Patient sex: M
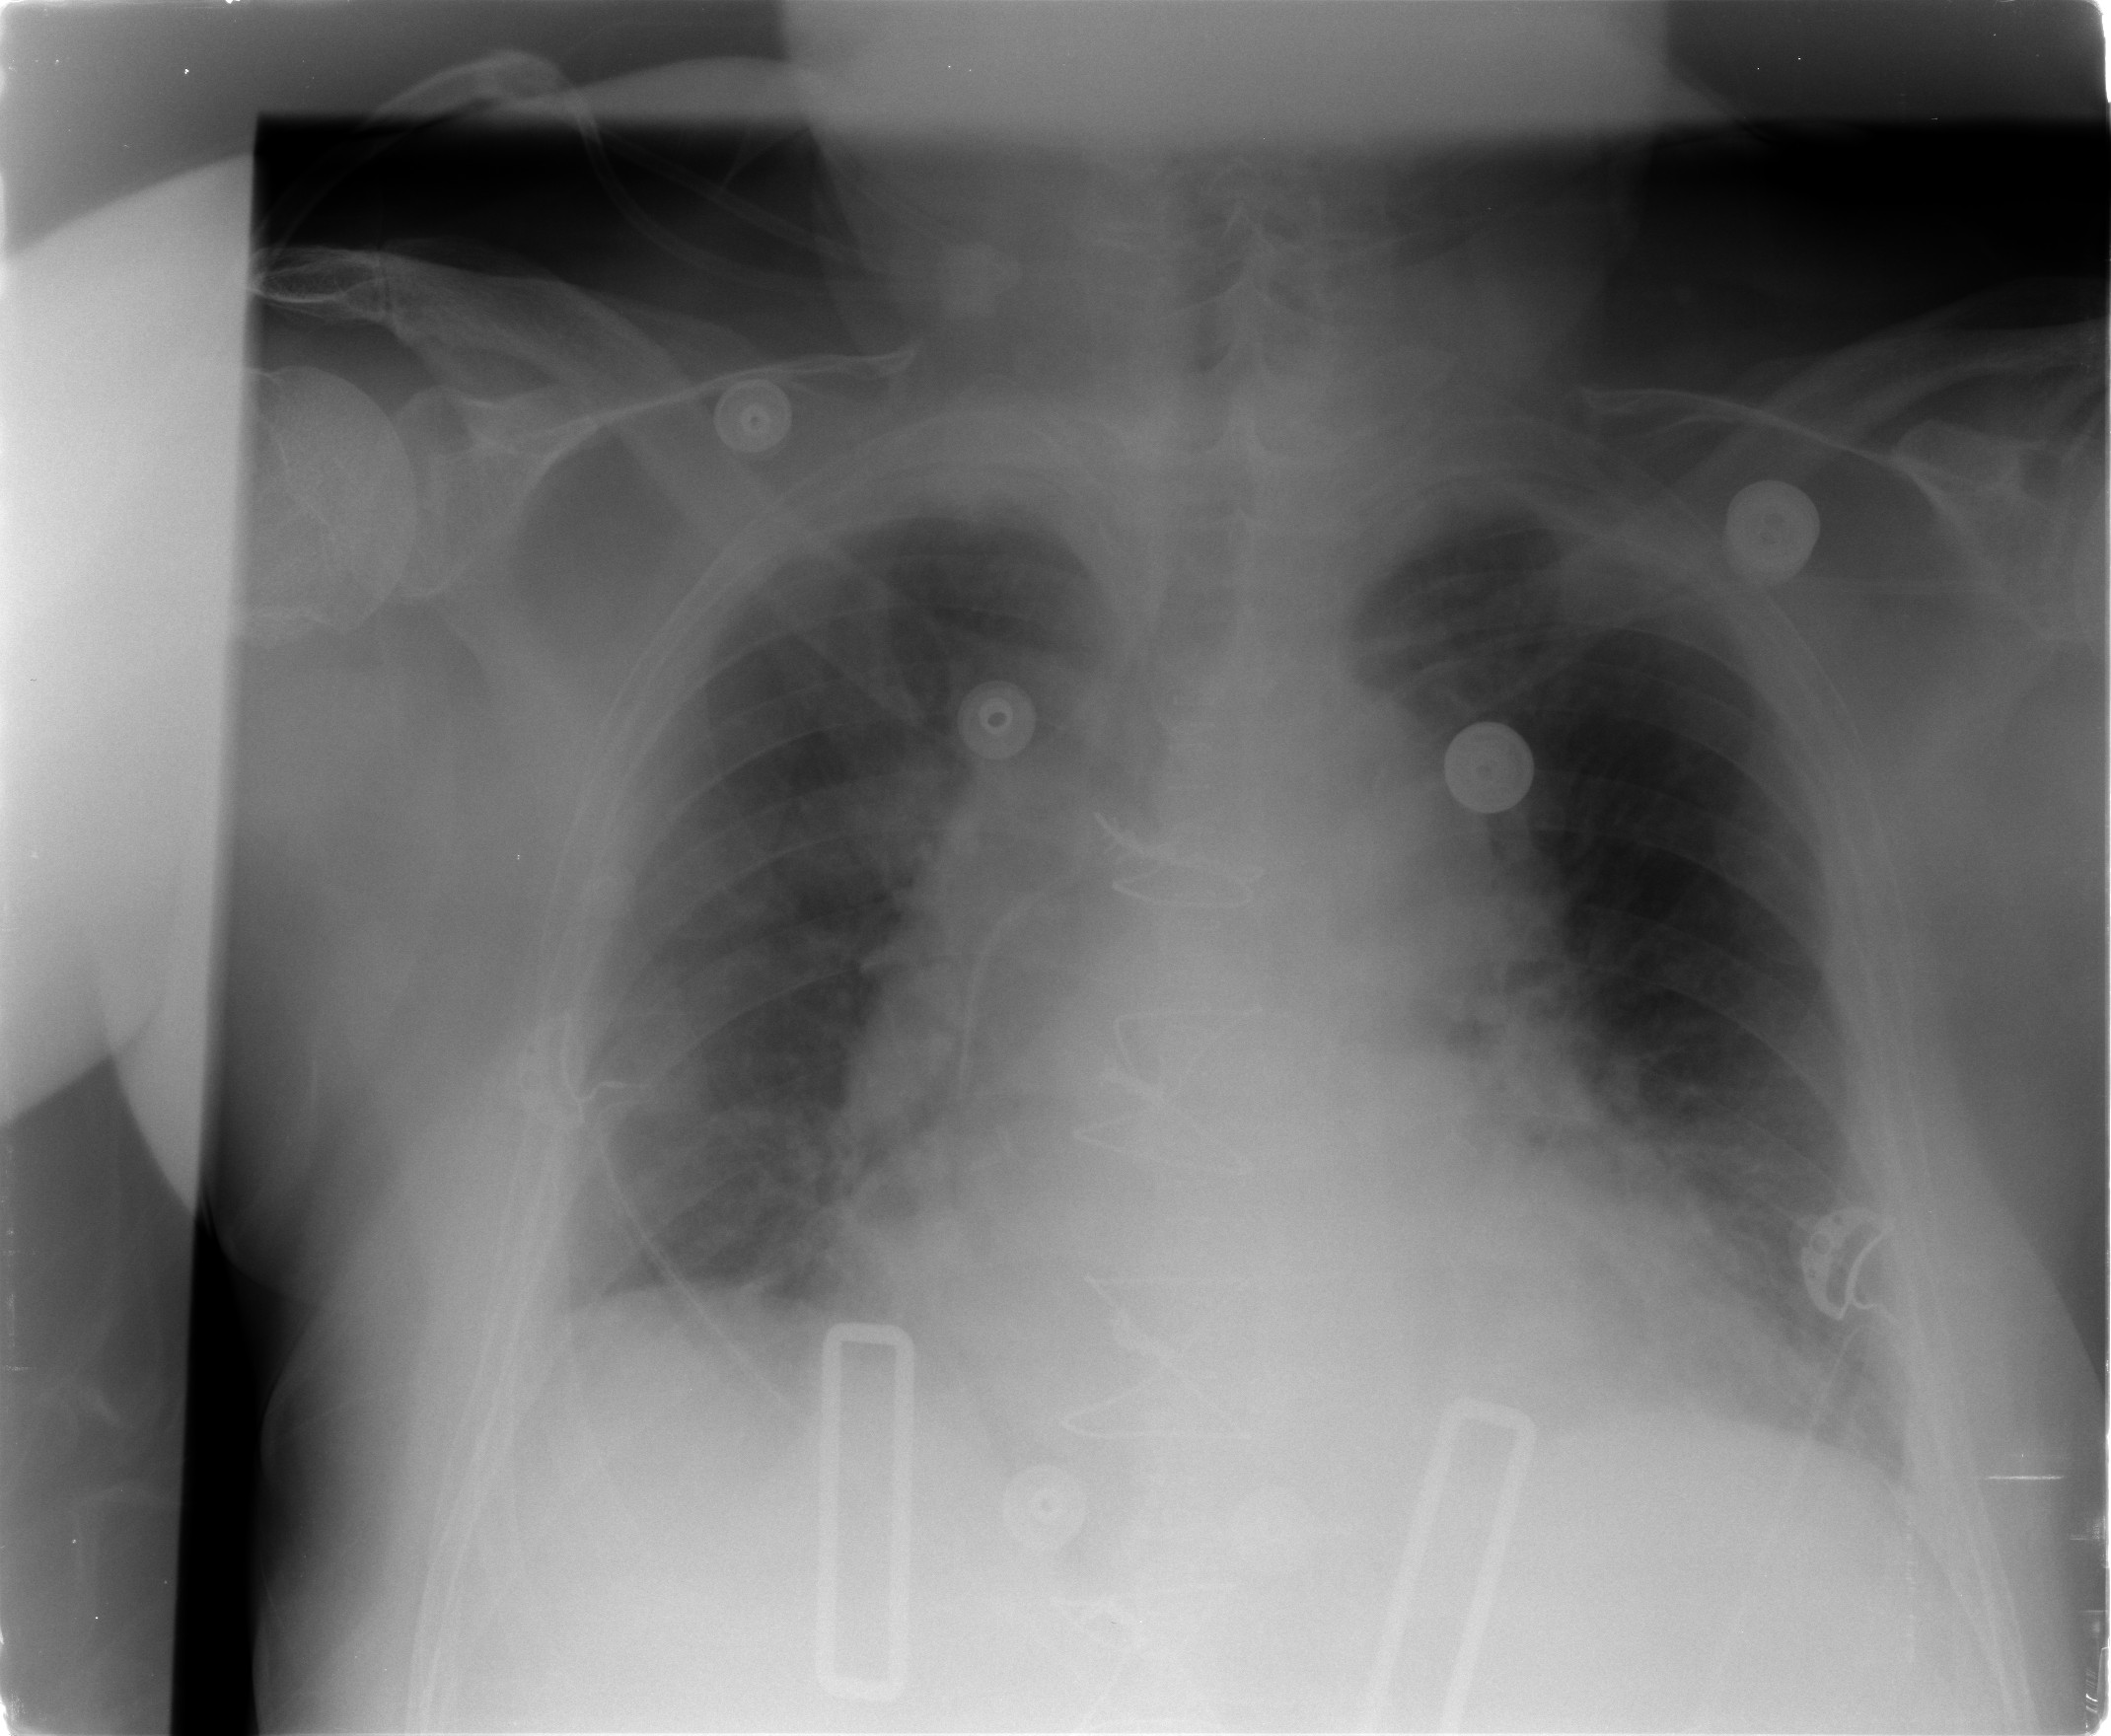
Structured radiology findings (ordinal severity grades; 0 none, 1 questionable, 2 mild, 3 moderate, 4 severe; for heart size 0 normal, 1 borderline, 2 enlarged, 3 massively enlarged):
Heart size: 2
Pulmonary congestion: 3
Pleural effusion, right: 1
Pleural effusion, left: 1
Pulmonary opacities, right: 0
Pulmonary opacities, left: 2
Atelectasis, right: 2
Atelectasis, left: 2